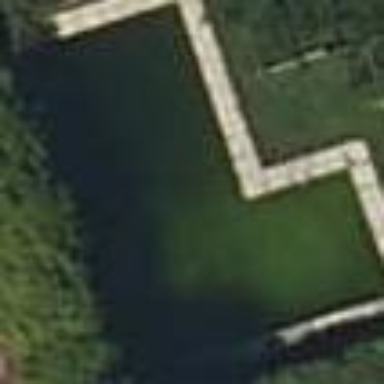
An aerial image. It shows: Swimming pool located in leisure land.